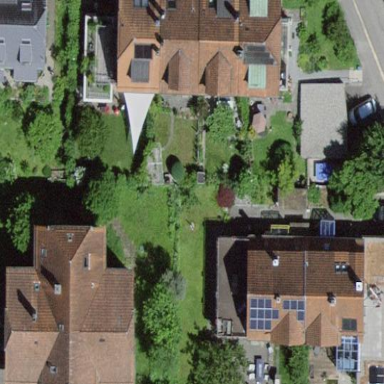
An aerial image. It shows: Semidetached house with hipped roof made of roof tiles.